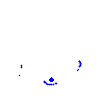
Particle: proton